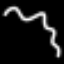
Label: squiggle